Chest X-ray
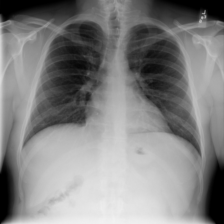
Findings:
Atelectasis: negative
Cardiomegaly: negative
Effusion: negative
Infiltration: negative
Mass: negative
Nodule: negative
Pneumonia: negative
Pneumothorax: negative
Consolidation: negative
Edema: negative
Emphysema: negative
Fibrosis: negative
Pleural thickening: negative
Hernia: negative